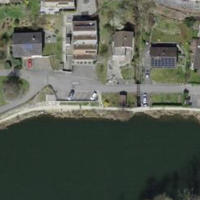
EUNIS habitat code: 15
Species observed at this site:
Certhia brachydactyla
Corvus corone
Podiceps cristatus
Turdus philomelos
Fulica atra
Dendrocopos major
Aegithalos caudatus
Buteo buteo
Sylvia atricapilla
Muscicapa striata
Chroicocephalus ridibundus
Poecile palustris
Phylloscopus collybita
Larus michahellis
Cygnus olor
Erithacus rubecula
Pica pica
Phoenicurus ochruros
Sitta europaea
Garrulus glandarius
Columba livia
Falco tinnunculus
Picus viridis
Corvus corax
Periparus ater
Accipiter nisus
Motacilla cinerea
Cyanistes caeruleus
Sturnus vulgaris
Chloris chloris
Streptopelia decaocto
Passer domesticus
Fringilla coelebs
Passer montanus
Turdus merula
Columba palumbus
Carduelis carduelis
Tachymarptis melba
Parus major
Milvus milvus
Turdus pilaris
Regulus regulus
Motacilla alba